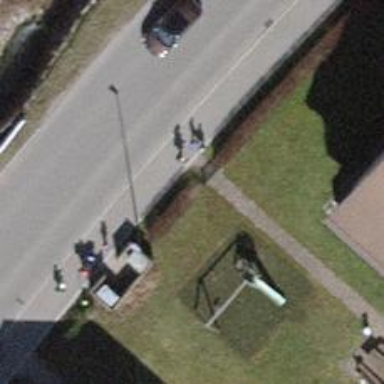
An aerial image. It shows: Entrance with barrier.